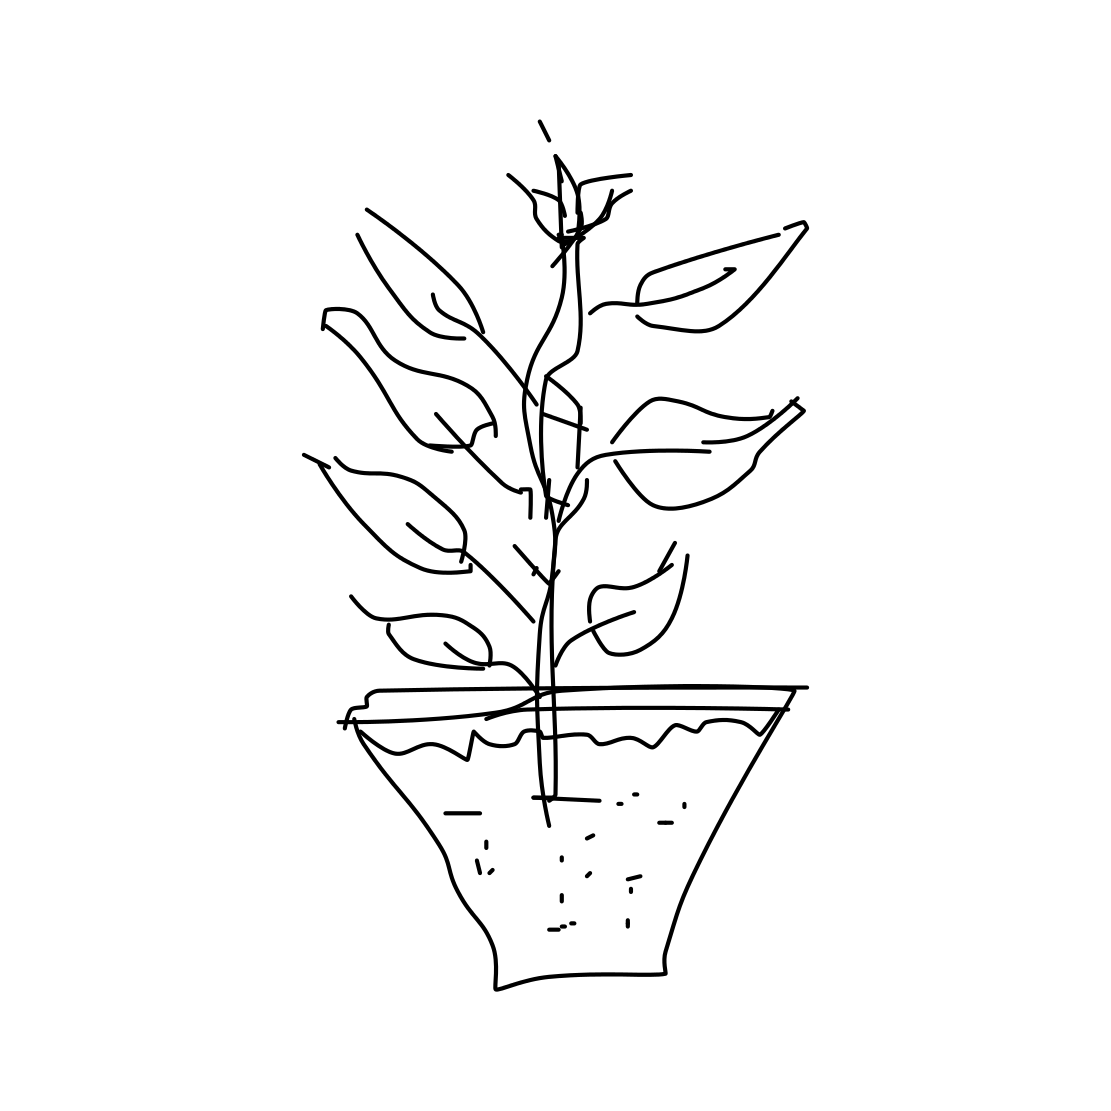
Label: potted plant